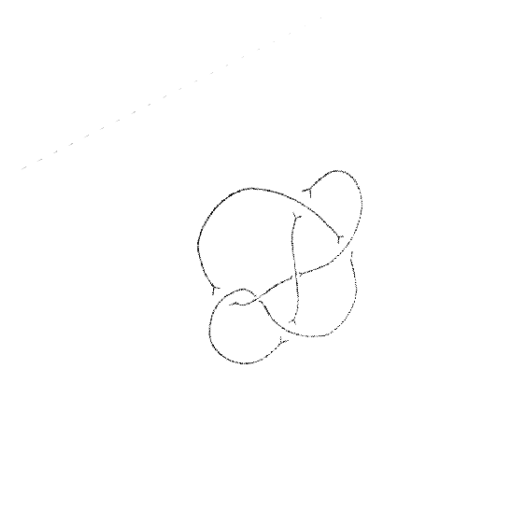
Crossing number: 6